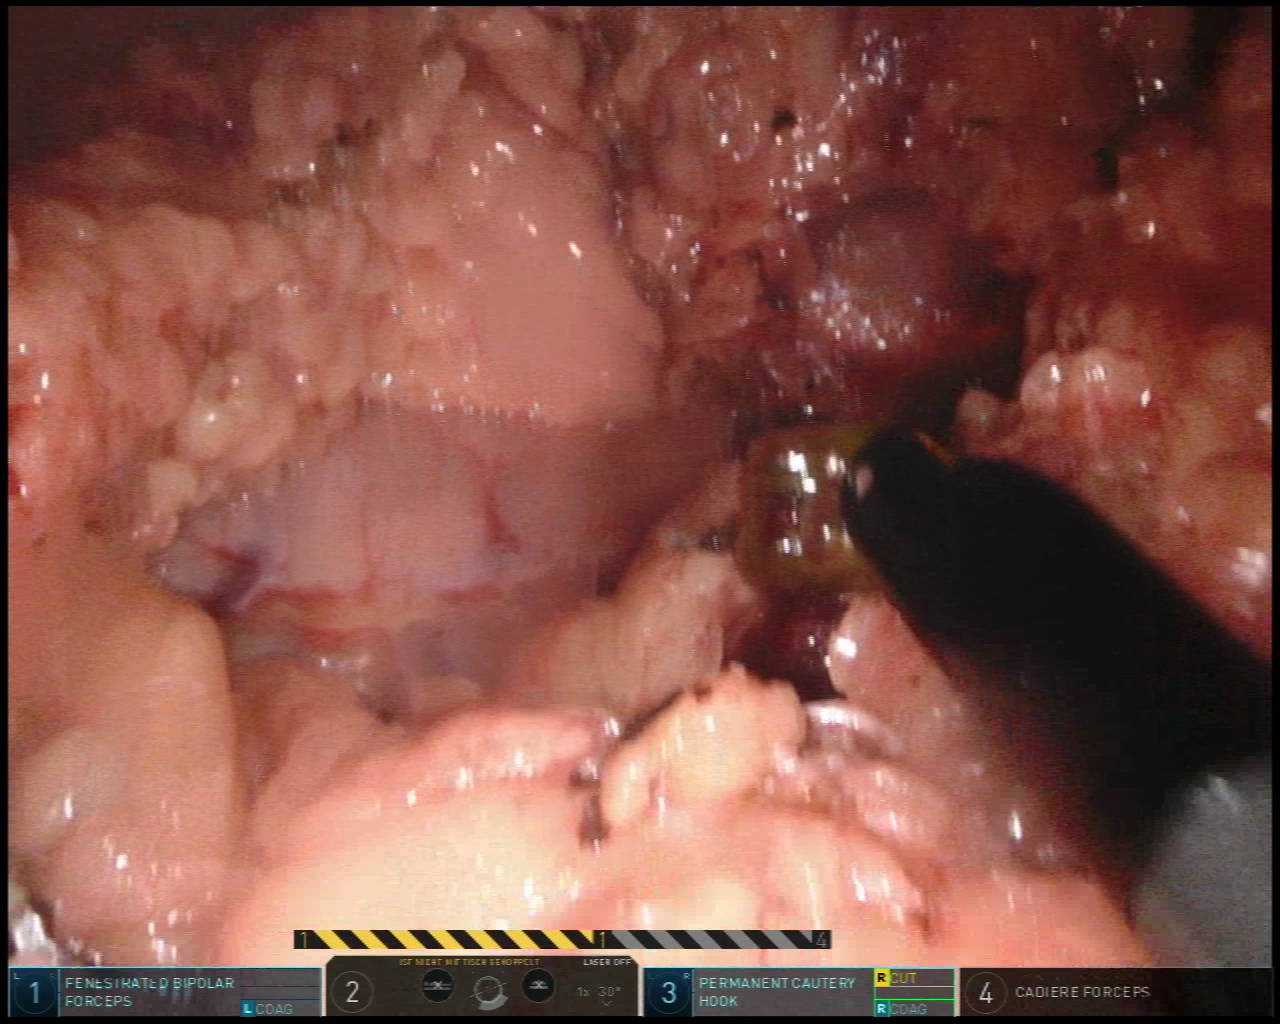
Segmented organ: stomach
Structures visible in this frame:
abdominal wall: no
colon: no
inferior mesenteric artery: no
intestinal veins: no
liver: no
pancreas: no
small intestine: no
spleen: no
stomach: yes
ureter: no
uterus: no
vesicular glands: no